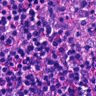
Metastatic tissue present: no